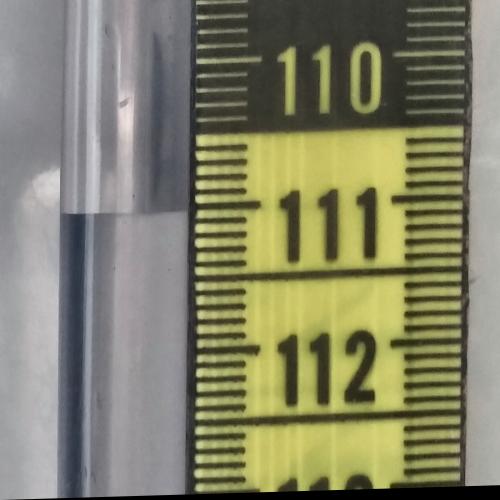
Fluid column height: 111.0 cm